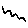
Label: zigzag